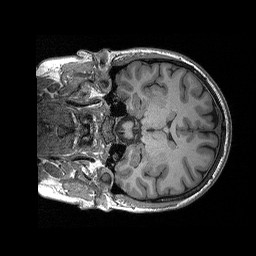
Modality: T1w
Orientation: coronal
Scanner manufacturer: siemens
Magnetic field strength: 3 T
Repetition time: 2.3 s
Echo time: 0.00298 s